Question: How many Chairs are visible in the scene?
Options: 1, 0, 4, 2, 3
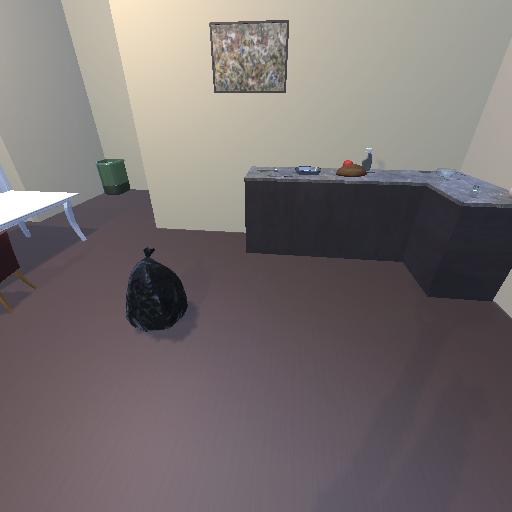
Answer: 1